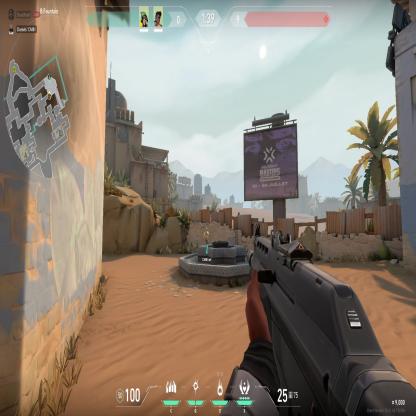
Label: teammate